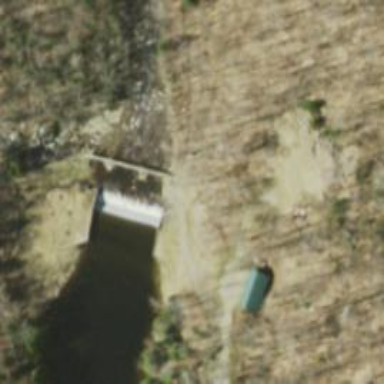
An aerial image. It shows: Path crossing bridge with excellent trail visibility.